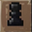
Piece: bP